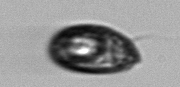
Label: Katodinium_or_Torodinium